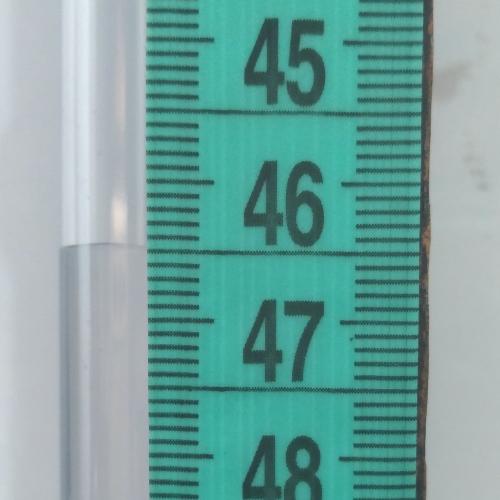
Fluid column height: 46.5 cm